Aerial crown-view tile of a tropical tree (Barro Colorado Island, Panama), acquired 20241112:
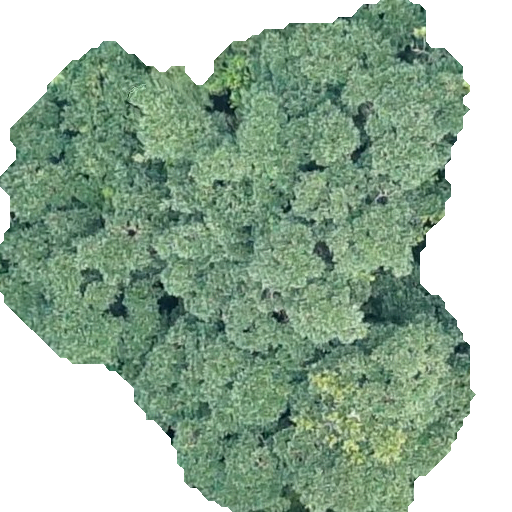
Species: Ficus obtusifolia
GBIF accepted scientific name: Ficus obtusifolia
Crown area: 279.893 m²